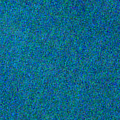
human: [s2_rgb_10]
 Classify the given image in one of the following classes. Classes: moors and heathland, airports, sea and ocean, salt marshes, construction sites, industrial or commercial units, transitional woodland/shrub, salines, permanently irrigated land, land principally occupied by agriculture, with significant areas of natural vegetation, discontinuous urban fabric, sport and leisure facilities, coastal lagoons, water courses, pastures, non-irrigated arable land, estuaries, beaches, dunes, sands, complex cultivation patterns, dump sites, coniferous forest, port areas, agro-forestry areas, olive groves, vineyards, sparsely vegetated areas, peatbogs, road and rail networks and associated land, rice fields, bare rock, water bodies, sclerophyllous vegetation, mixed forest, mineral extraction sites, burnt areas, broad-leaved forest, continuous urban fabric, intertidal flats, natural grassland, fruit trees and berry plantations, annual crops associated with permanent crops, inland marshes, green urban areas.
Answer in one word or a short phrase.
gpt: sea and ocean